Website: macys
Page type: gifting
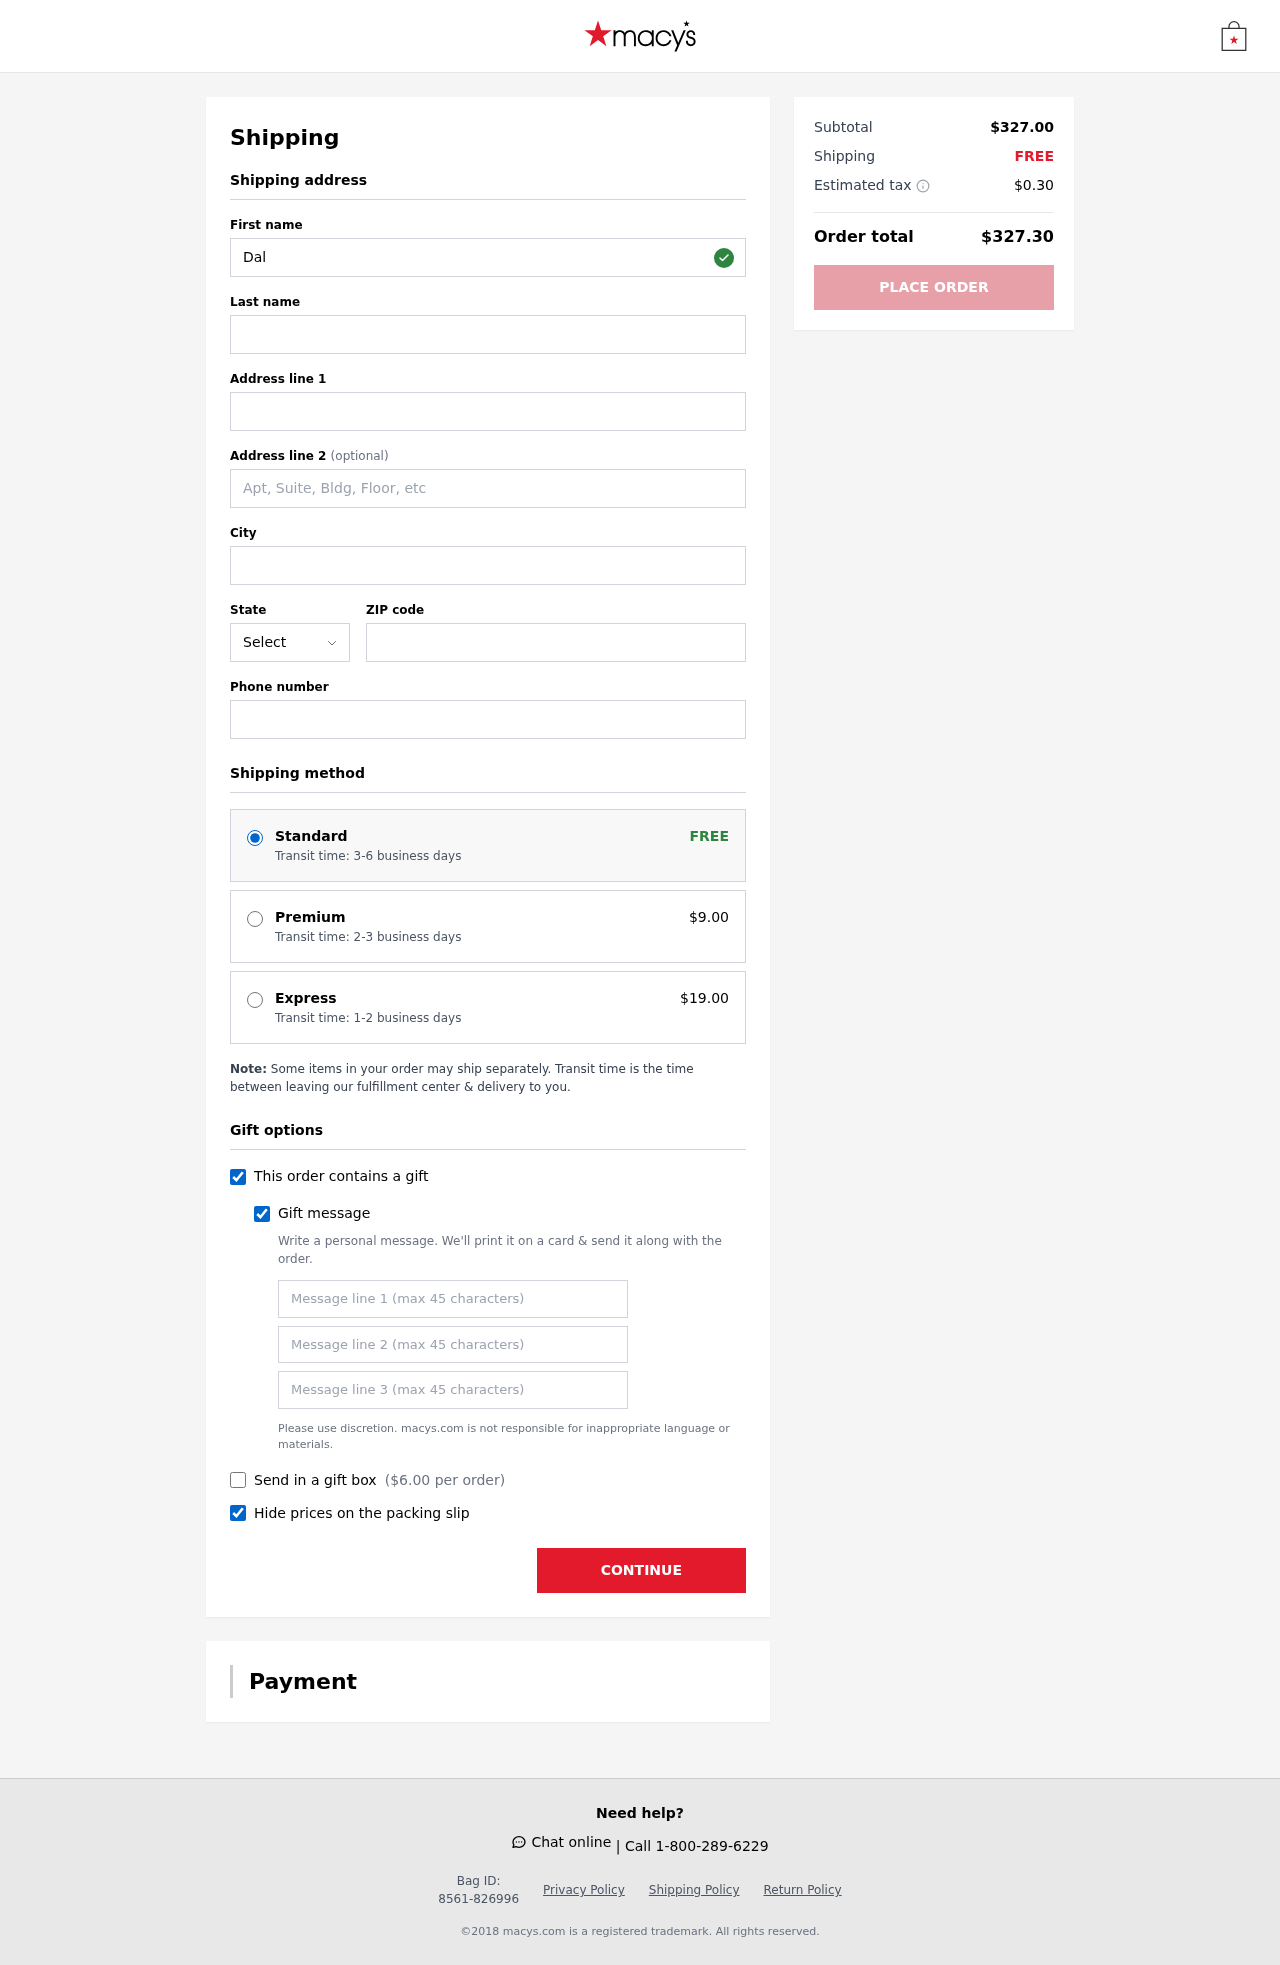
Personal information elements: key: PII_STATE_ABBR
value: ND
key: PII_FIRSTNAME
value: Dale
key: PII_LASTNAME
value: Miller
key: PII_STREET
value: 5718 Smith Pines
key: PII_STREET2
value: Suite 904
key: PII_CITY
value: Riversbury
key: PII_POSTCODE
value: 67706
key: PII_PHONE
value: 8257595058
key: PII_GIFT_MESSAGE
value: Hey Kimberly, I noticed you've been eyeing those stylish shoes, so I thought you’d love these! They’ll be perfect for adding a little flair to your wardrobe. Just wanted to brighten your day a bit!  Dale
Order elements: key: ORDER_SHIPPING_STANDARD
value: Transit time: 3-6 business days
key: ORDER_SHIPPING_PREMIUM
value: Transit time: 2-3 business days
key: ORDER_SHIPPING_PREMIUM_PRICE
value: $9.00
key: ORDER_SHIPPING_EXPRESS
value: Transit time: 1-2 business days
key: ORDER_SHIPPING_EXPRESS_PRICE
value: $19.00
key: ORDER_GIFT_BOX_PRICE
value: $6.00
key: ORDER_SUBTOTAL
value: $327.00
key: ORDER_SHIPPING_COST
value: FREE
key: ORDER_TAX
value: $0.30
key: ORDER_TOTAL
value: $327.30